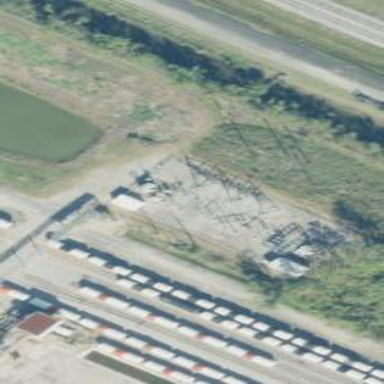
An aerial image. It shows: Outdoor industrial power substation with fence surrounding it.